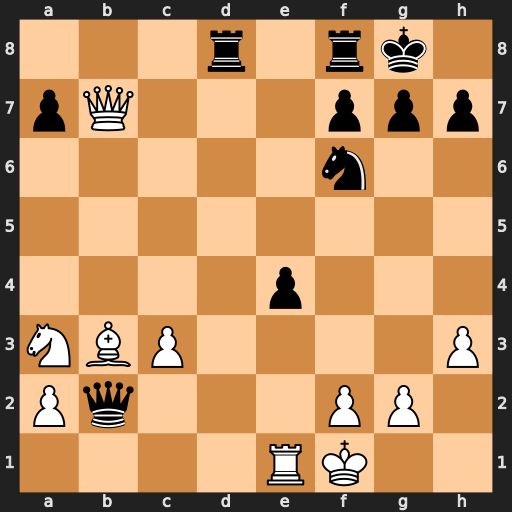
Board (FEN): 3r1rk1/pQ3ppp/5n2/8/4p3/NBP4P/Pq3PP1/4RK2
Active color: w
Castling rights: -
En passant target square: -
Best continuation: Bxf7+ Rxf7 Qxb2